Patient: sex M, age 58
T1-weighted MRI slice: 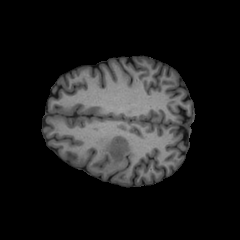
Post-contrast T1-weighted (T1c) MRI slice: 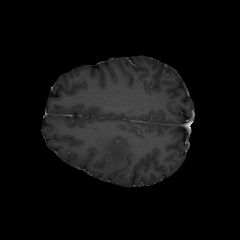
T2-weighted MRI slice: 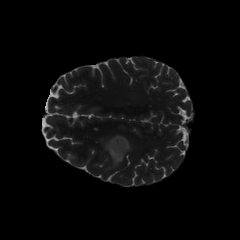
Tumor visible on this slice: yes
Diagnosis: Glioblastoma, IDH-wildtype
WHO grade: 4